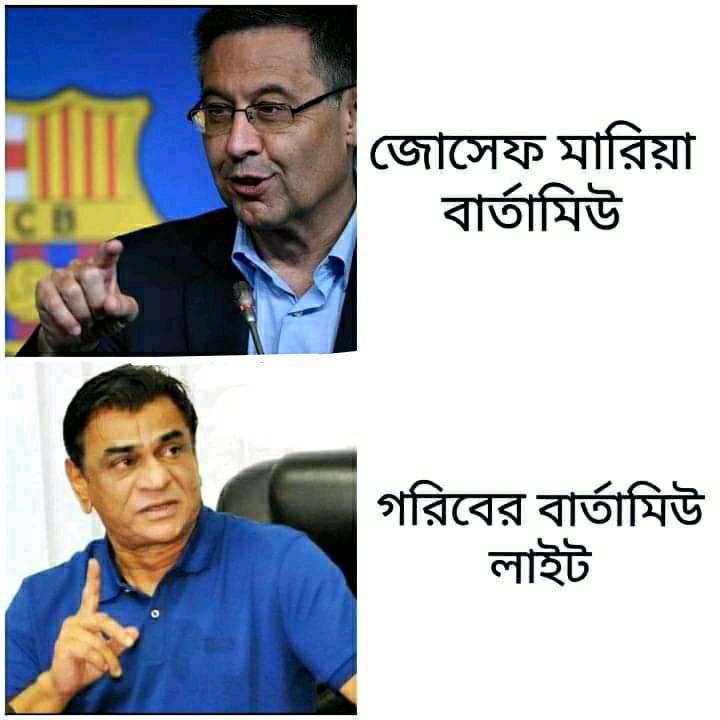
Caption: জোসেফ মারিয়া বার্তামিউ    গরিবের বার্তামিউ  লাইট
Label: hate